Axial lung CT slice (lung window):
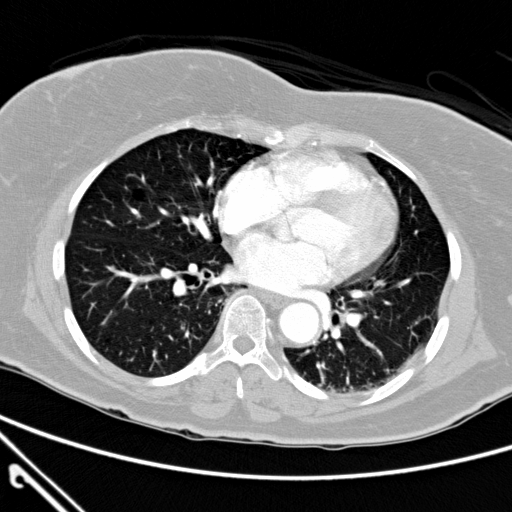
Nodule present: no